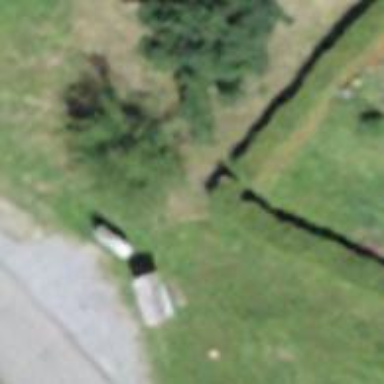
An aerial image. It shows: Hedge acting as barrier.